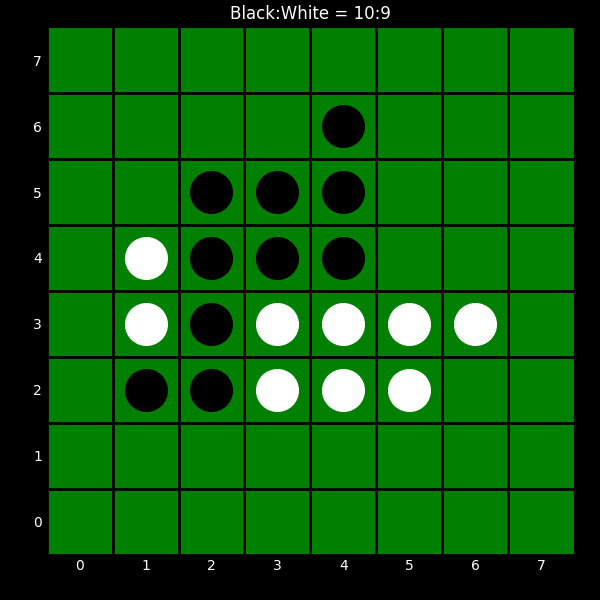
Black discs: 10
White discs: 9